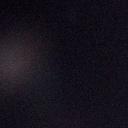
Screen state: off